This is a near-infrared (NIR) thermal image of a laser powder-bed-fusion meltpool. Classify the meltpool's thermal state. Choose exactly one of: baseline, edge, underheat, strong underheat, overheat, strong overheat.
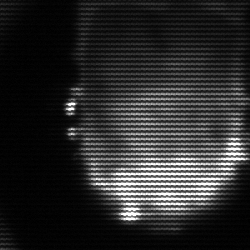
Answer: baseline